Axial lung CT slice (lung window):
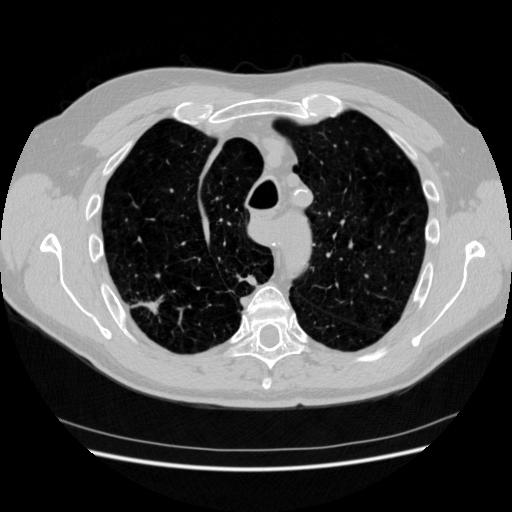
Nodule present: yes
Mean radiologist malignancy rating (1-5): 4.75